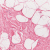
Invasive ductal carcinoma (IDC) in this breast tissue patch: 0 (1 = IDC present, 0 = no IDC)